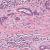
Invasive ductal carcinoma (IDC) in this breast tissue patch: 1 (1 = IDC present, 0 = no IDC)